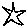
Label: star